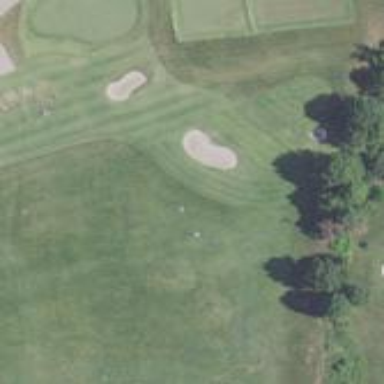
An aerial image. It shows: Golf fairway in the image.